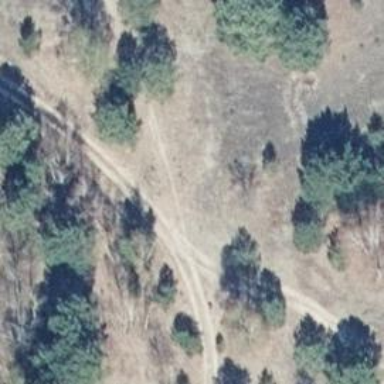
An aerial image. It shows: Sandy track road with grade4 tracktype.